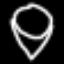
Label: diamond